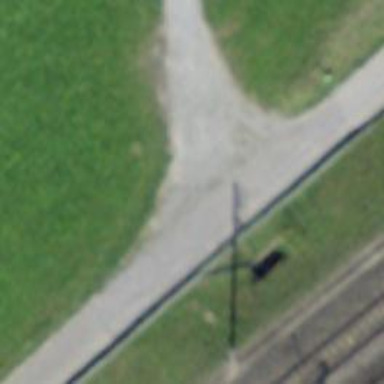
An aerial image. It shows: Service road with unpaved surface.